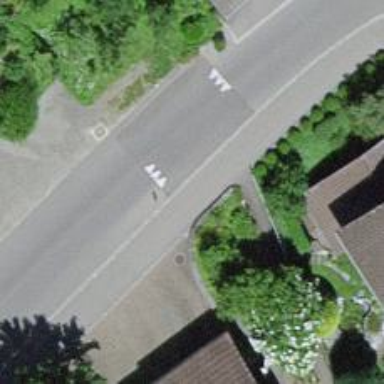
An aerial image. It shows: Traffic hump for calming the traffic.